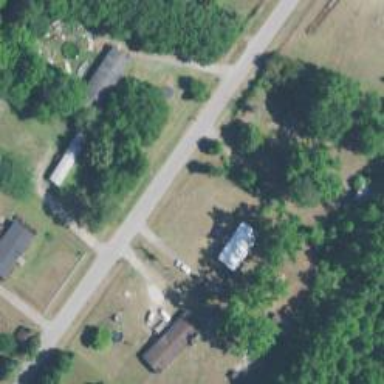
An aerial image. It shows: Residential road.